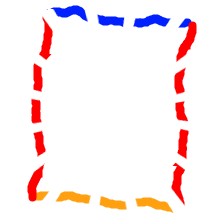
Shape: rectangle